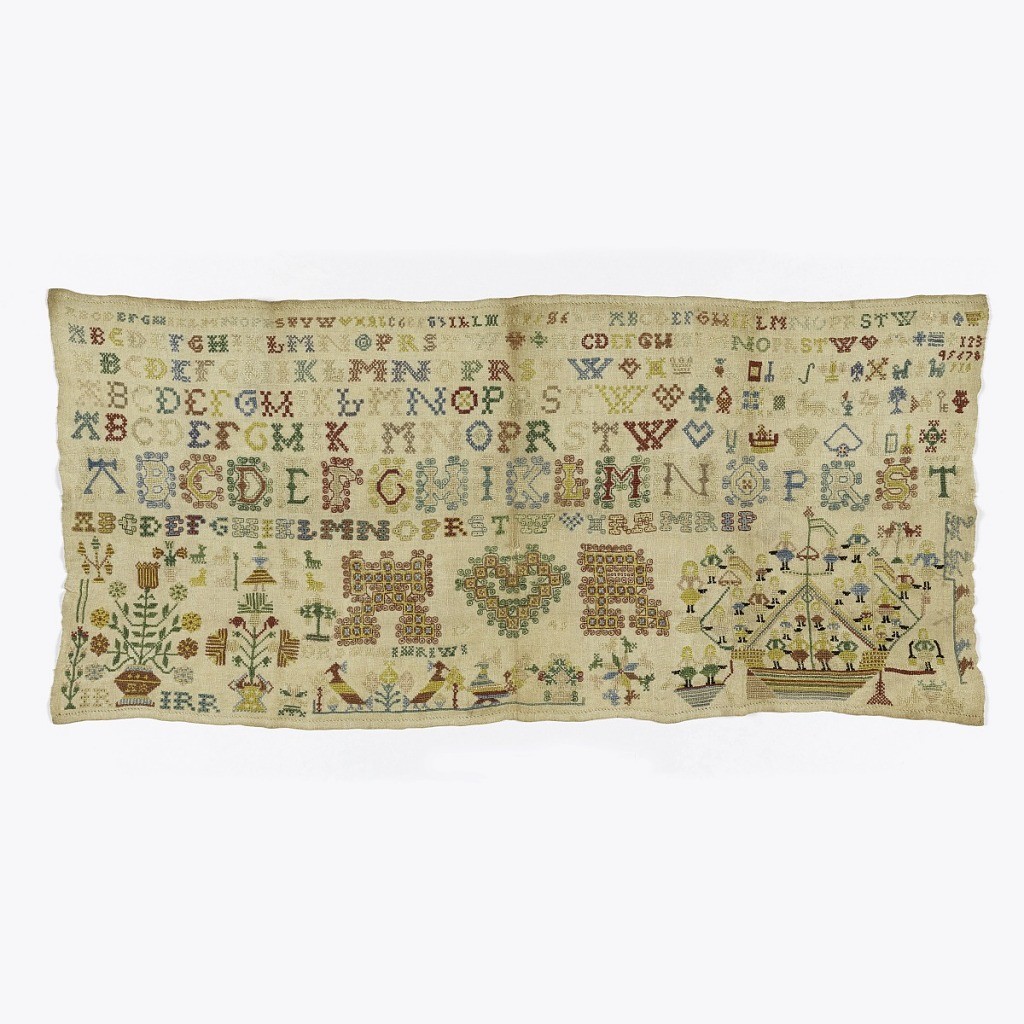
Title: Sampler
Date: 1745
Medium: silk embroidery on linen foundation Technique: embroidered in cross, back, satin, eyelet, and square stitches on plain weave foundation
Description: Ten alphabets, large monogram at bottom and ship full of people at lower right.